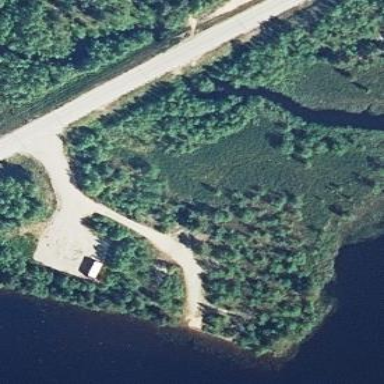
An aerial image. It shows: Rest area along the road.